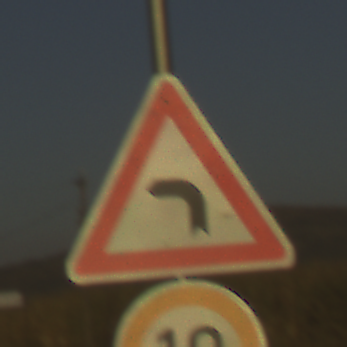
Verkehrszeichen: KurveLinks
Zusatzzeichen unten: Geschwindigkeit10
Umgebung: Outdoor, RoadRail
Tageszeit: SunriseSunset
Wetter: Clear
Licht: Natural
Jahreszeit: NotSpecified
Kontrast: HighContrast